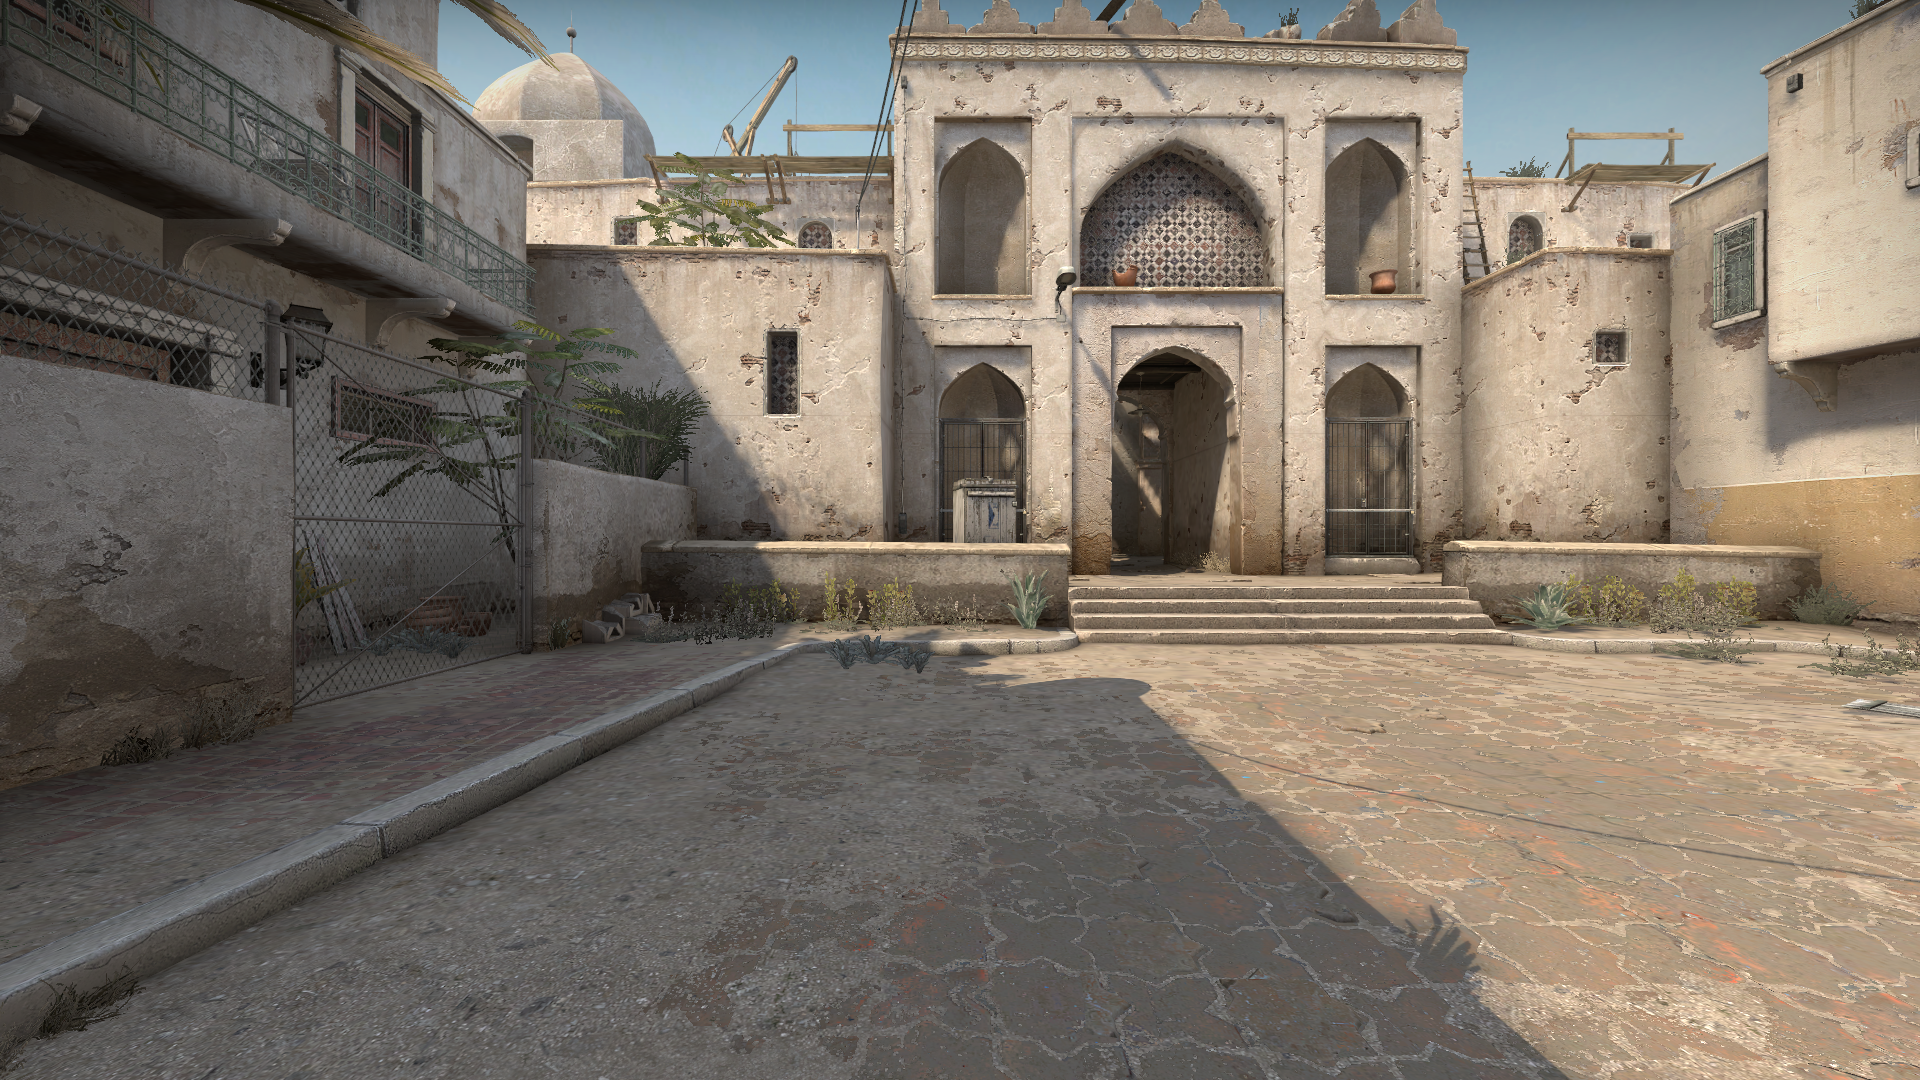
Map: de_dust2